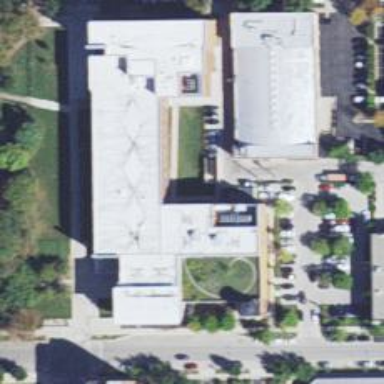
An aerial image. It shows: School building.